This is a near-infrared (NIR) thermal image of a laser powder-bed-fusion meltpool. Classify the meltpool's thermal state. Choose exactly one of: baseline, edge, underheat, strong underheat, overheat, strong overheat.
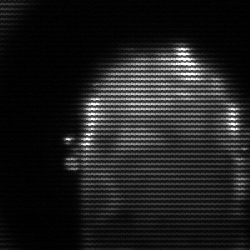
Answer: baseline